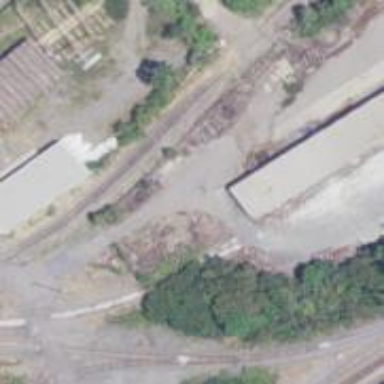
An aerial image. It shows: Railway yard.